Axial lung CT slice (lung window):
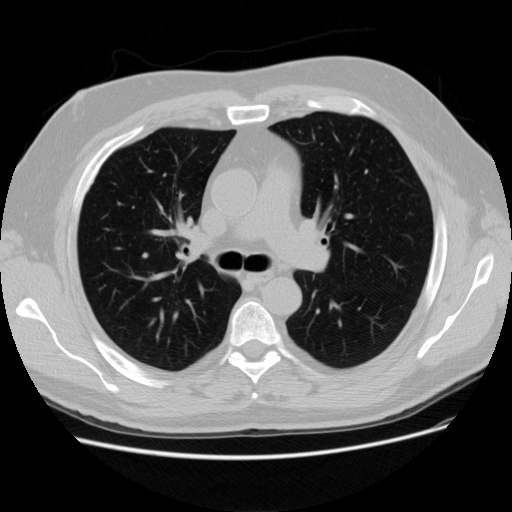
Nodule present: no